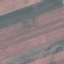
Land use / land cover: AnnualCrop